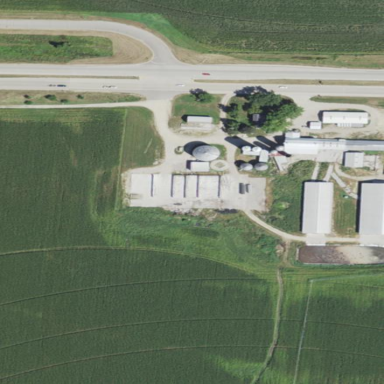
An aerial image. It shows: Farmyard area.